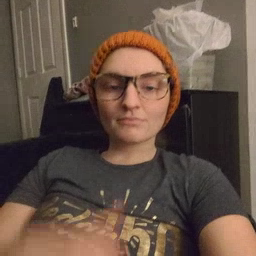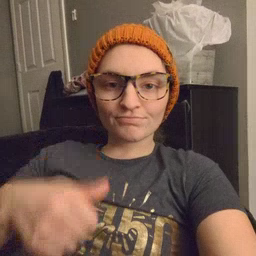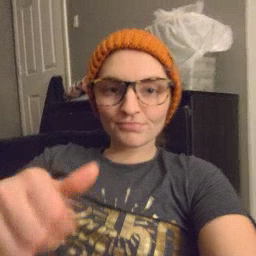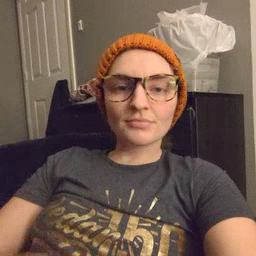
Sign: puzzle